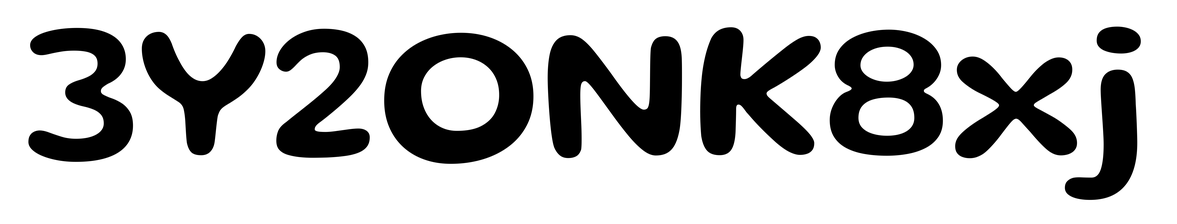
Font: Gluten_Medium